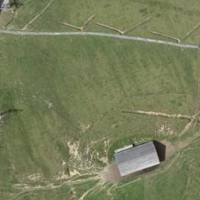
EUNIS habitat code: 26
Species observed at this site:
Aglais urticae
Capra ibex